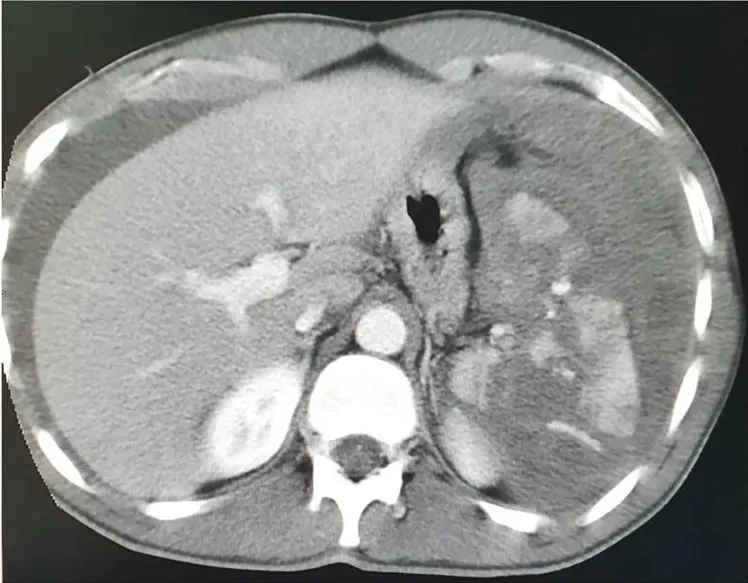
Abdominal CT scan showing splenic rupture with hemoperitoneum.
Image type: radiology (ct)